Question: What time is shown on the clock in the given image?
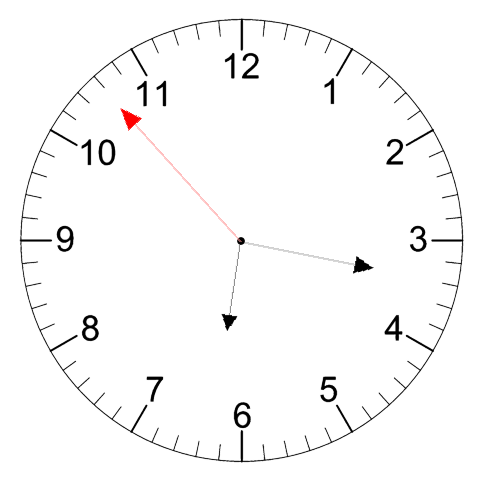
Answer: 06:16:53